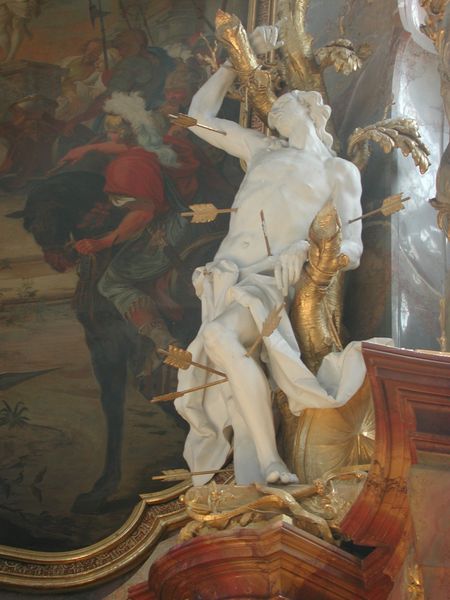
Titel: Ottobeuren, Klosterkirche
Künstler: Christoph Vogt
Standort: Ottobeuren, Klosterkirche (EU - D - Bayern)
Schlagwörter: akt, baum, feder, gemälde, kampf, mann, weiß, ausschnitt, fenster, holz, licht, marmor, säule, rot, tuch, arm, barock, falten, federn, mensch, rahmen, sockel, stein, tod, tof, tot, goldrahmen, ast, kirche, figur, gold, pose, decke, blatt, pferd, reiter, engel, skulptur, statue, beine, schlacht, lanze, stuck, bauch, plastik, soldat, helm, ritter, altar, türkisch, gesims, kanzel, leid, krieger, heiliger, heilige, märtyrer, pfeil, pfeile, altarbild, armor, sebastian, platik, heiliger sebastian, asam, theresa, goldig, enegl, jorhan, assistenzfigur